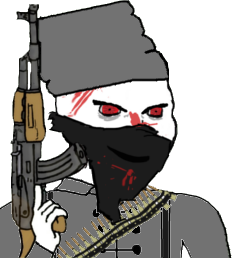
Label: 5_Oomer